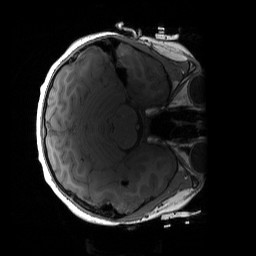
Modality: T1w
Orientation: axial
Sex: male
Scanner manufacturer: siemens
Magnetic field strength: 3 T
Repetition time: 1.9 s
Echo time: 0.00243 s